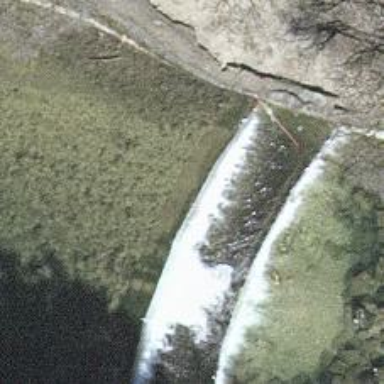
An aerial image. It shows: Weir along the waterway.